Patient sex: M
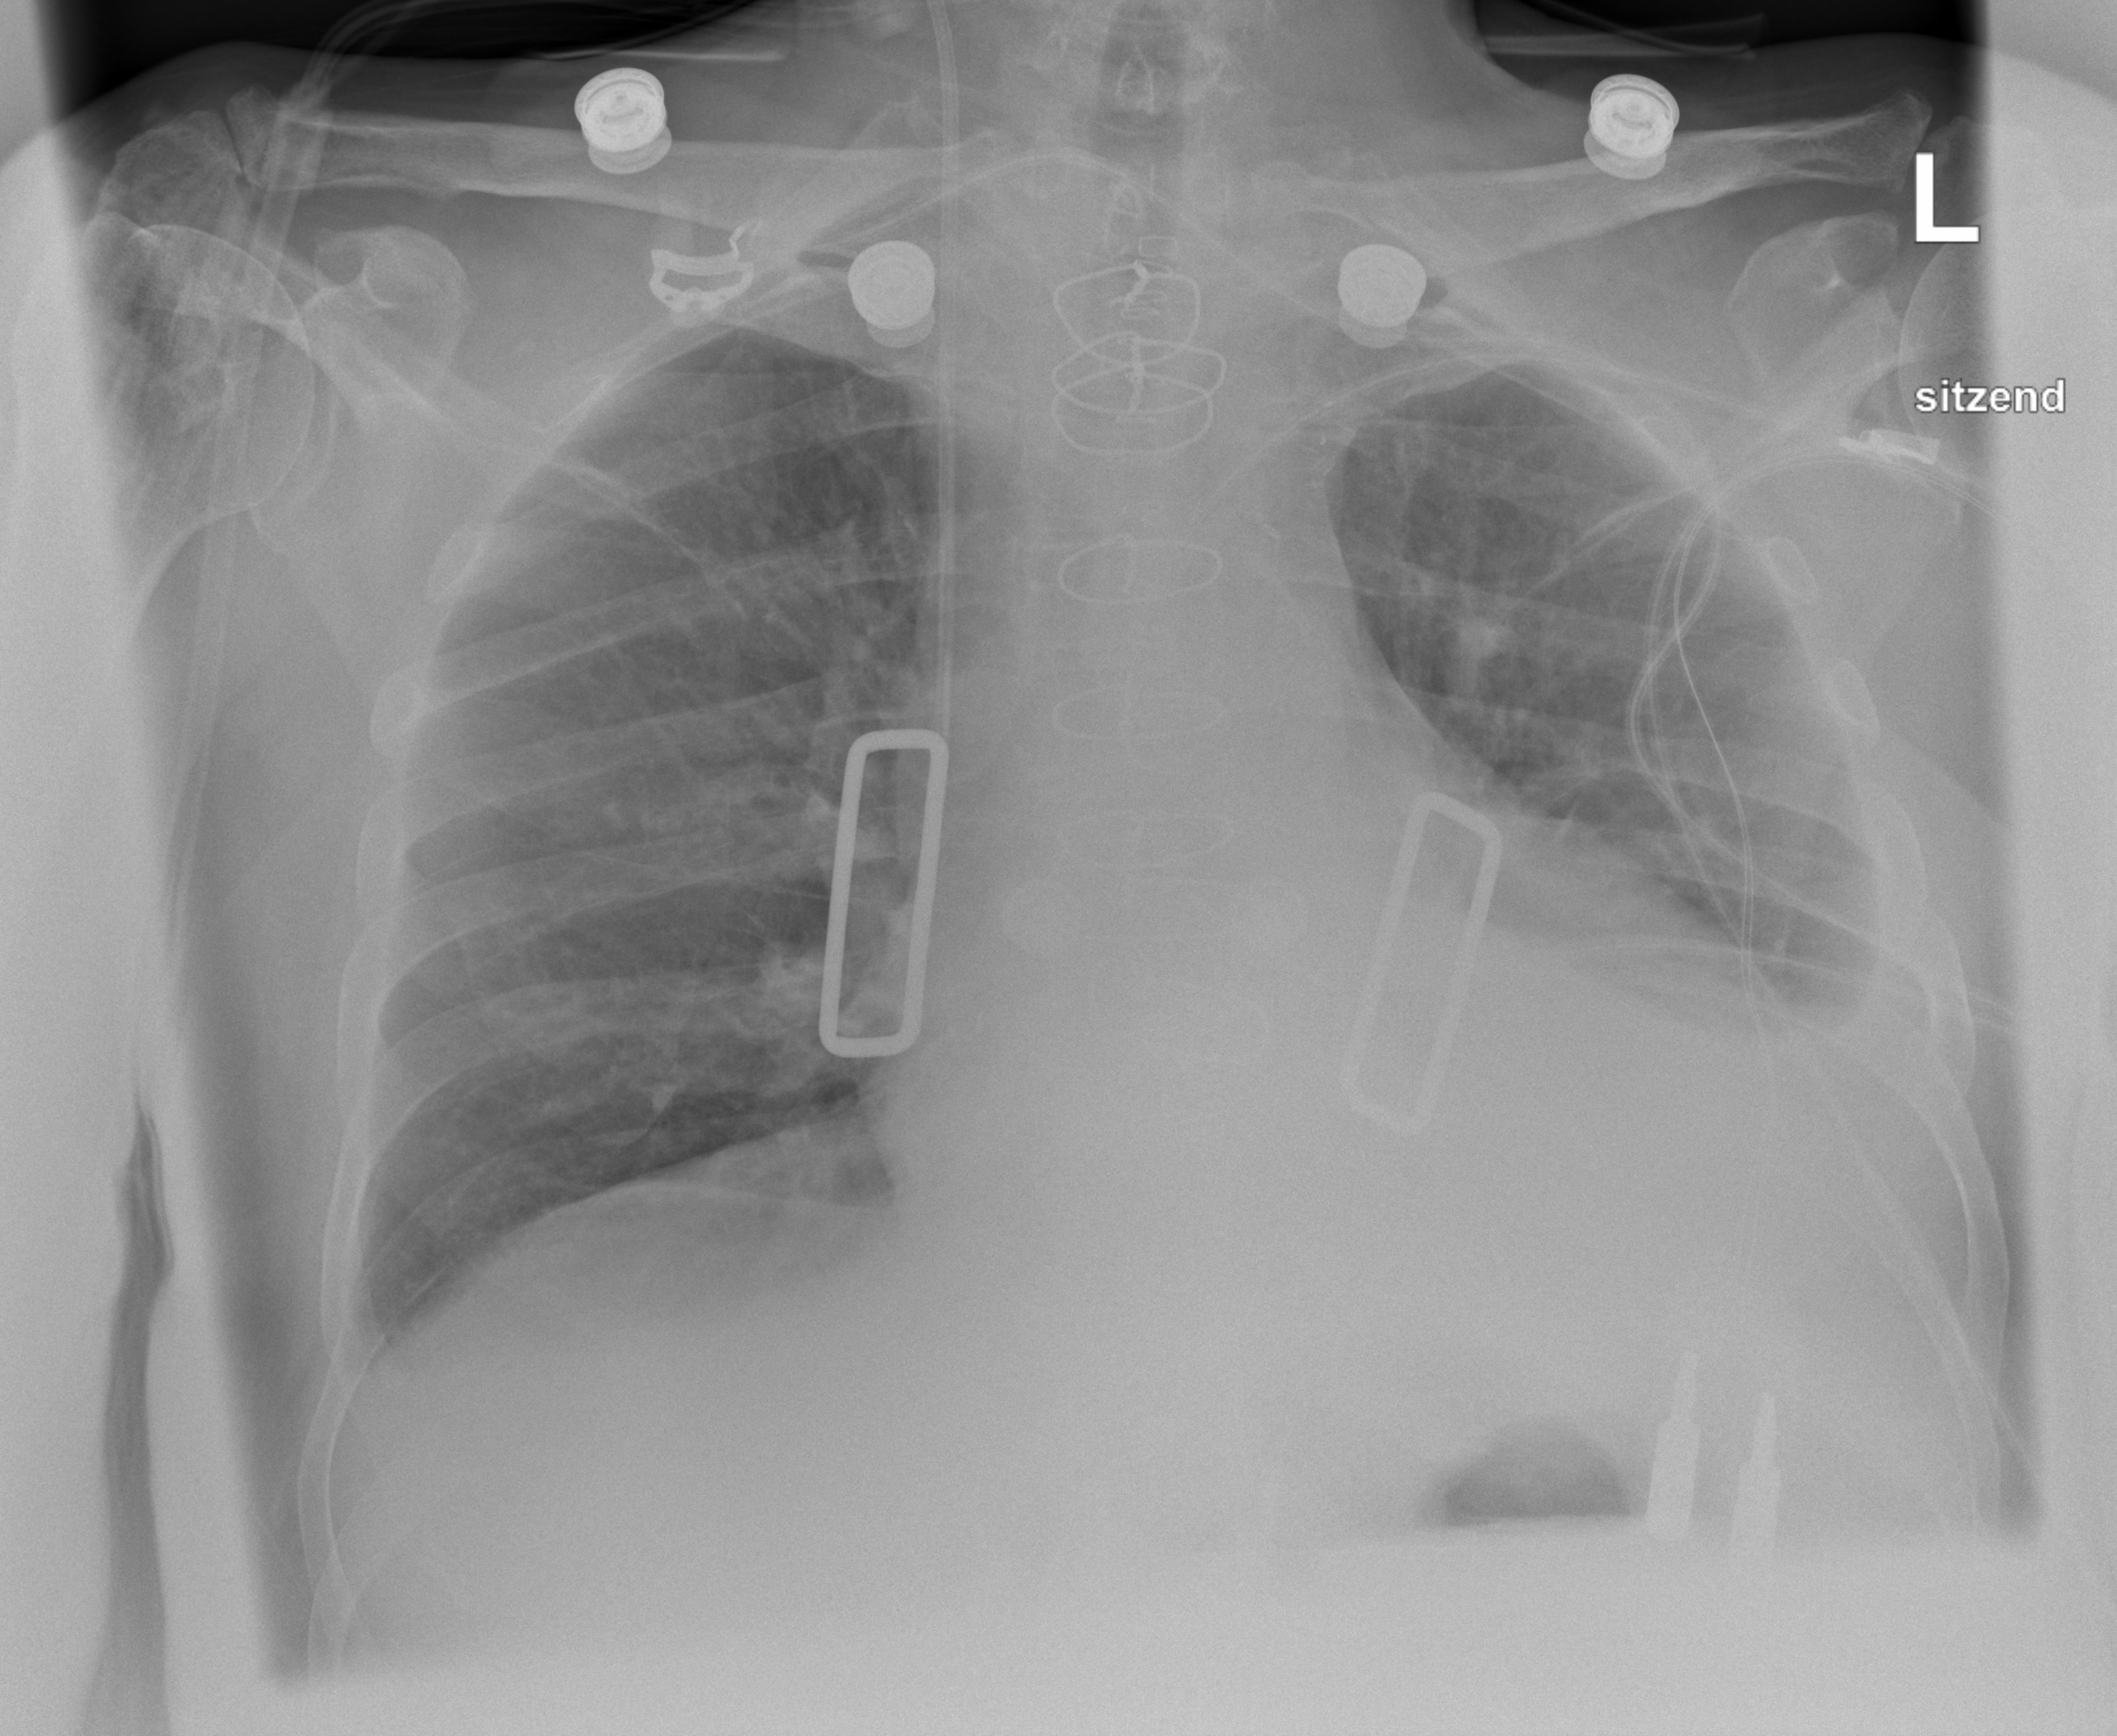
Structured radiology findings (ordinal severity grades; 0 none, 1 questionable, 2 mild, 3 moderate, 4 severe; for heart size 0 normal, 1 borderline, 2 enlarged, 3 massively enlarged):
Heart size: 2
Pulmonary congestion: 2
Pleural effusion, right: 0
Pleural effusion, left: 2
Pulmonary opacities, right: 0
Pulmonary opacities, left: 0
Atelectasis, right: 0
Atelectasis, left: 2